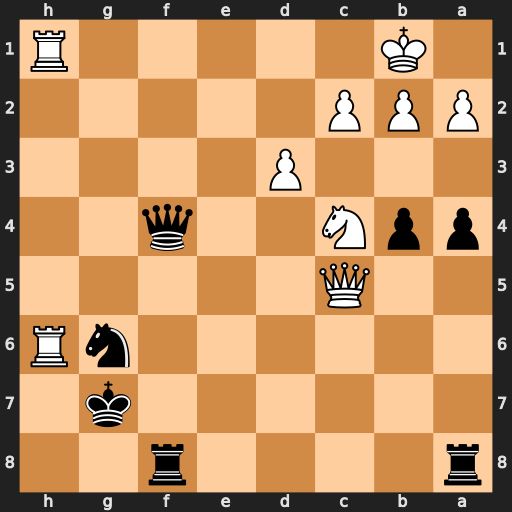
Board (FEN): r4r2/6k1/6nR/2Q5/ppN2q2/3P4/PPP5/1K5R
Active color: b
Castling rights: -
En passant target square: -
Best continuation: Qf1+ Rxf1 Rxf1#